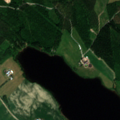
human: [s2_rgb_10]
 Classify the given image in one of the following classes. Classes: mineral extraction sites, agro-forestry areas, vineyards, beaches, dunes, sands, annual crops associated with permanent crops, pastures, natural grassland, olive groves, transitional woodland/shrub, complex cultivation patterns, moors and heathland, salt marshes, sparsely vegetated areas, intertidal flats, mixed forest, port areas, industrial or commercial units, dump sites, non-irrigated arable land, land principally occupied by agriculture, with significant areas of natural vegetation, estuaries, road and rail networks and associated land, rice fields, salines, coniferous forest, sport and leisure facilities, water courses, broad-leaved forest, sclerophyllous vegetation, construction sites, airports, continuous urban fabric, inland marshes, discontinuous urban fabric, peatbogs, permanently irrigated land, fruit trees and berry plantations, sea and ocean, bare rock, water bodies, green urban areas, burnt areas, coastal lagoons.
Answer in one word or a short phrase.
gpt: non-irrigated arable land, land principally occupied by agriculture, with significant areas of natural vegetation, mixed forest, water bodies